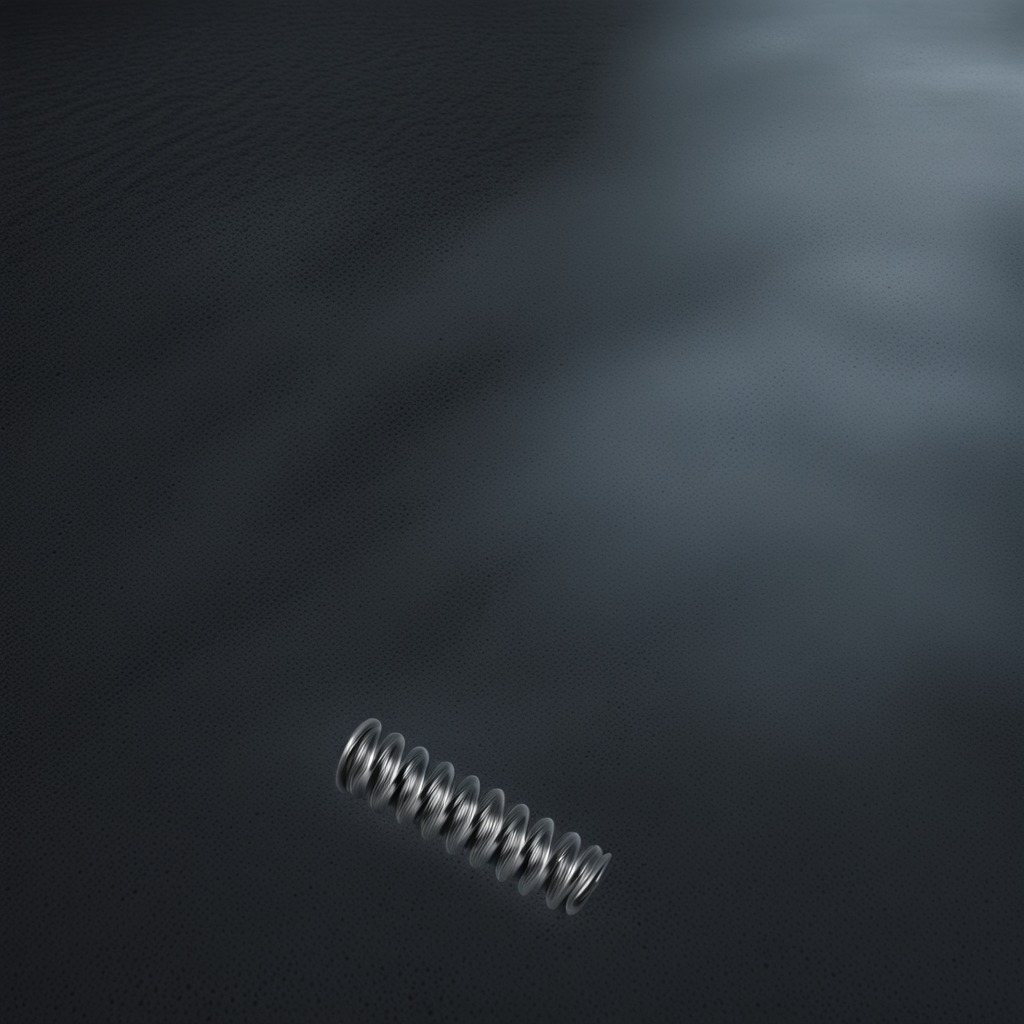
A coiled metal spring is lying on the clean granite table inside a workshop at night dim ambient light soft shadows worn but